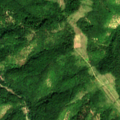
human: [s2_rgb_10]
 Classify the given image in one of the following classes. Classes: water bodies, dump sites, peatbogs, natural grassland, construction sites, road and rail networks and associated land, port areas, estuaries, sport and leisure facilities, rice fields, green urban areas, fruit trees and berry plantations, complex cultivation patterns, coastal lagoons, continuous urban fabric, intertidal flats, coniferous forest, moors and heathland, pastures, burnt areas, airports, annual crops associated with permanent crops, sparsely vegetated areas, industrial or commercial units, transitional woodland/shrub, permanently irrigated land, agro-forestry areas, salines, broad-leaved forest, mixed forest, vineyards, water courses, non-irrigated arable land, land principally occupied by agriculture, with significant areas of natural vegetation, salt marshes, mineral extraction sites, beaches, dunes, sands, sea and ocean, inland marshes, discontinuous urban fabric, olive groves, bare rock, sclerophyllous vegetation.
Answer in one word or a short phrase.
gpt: pastures, broad-leaved forest